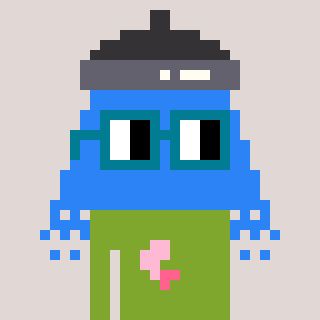
a pixel art character with square dark green glasses, a shower-shaped head and a slimegreen-colored body on a warm background